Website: lowes
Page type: billing-address
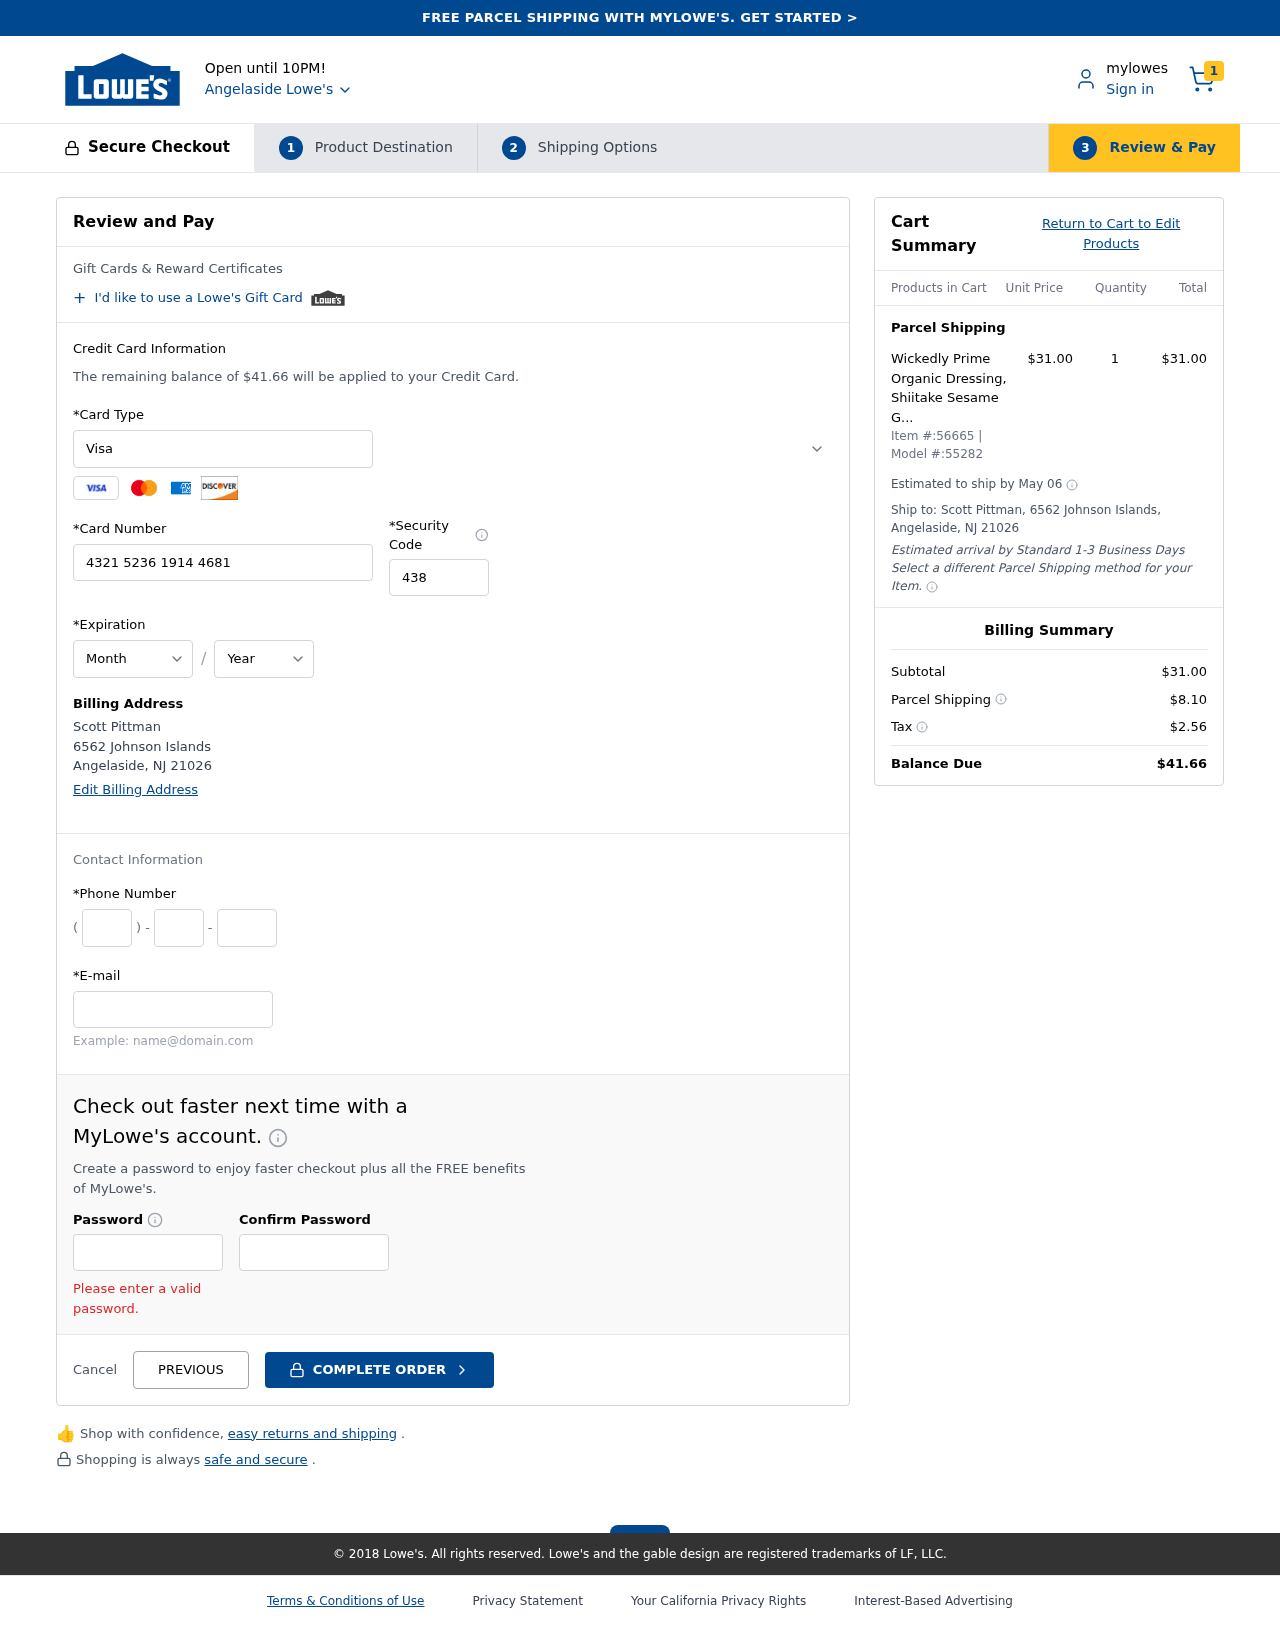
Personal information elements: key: PII_CARD_CVV
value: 438
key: PII_CARD_EXPIRY_MONTH
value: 10
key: PII_CARD_EXPIRY_YEAR
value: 29
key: PII_CARD_NUMBER
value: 4321 5236 1914 4681
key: PII_CARD_TYPE
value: Visa
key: PII_CITY
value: Angelaside
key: PII_CITY_STATE_ZIP
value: Angelaside, NJ 21026
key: PII_EMAIL
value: scottpittman@gmail.com
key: PII_FULLNAME
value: Scott Pittman
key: PII_PHONE_AREA
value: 513
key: PII_PHONE_PREFIX
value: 704
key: PII_PHONE_SUFFIX
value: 5404
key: PII_STREET
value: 6562 Johnson Islands
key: PII_FULLNAME2
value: Scott Pittman
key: PII_STATE_ABBR
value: NJ
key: PII_POSTCODE
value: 21026
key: PII_POSTCODE_FULL
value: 21026
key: PII_CITY_STATE
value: Angelaside, NJ
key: PII_POSTCODE_NUMERIC
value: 21026
Product elements: key: PRODUCT1_NAME
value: Wickedly Prime Organic Dressing, Shiitake Sesame Ginger, 16 Ounce
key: PRODUCT1_PRICE
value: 31
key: PRODUCT1_QUANTITY
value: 1
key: PRODUCT_ITEM_NUMBER
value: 56665
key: PRODUCT_MODEL_NUMBER
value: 55282
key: PRODUCT1_LINE_TOTAL
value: $31.00
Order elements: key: ORDER_NUM_ITEMS
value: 1
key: ORDER_TOTAL
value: $41.66
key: ORDER_SHIPPING_DATE
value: May 06
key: ORDER_SUBTOTAL
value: $31.00
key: ORDER_SHIPPING_COST
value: $8.10
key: ORDER_TAX
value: $2.56